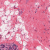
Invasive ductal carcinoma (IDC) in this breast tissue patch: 0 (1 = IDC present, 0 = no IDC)